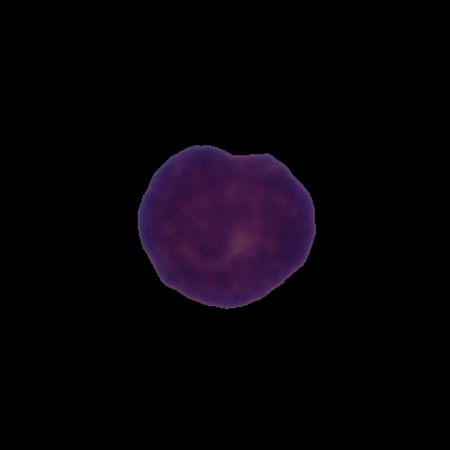
Label: healthy